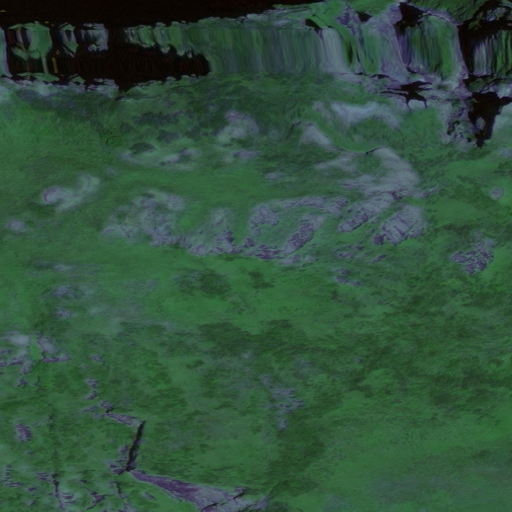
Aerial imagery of island in Alaska named Pinusuk Island containing only unknown